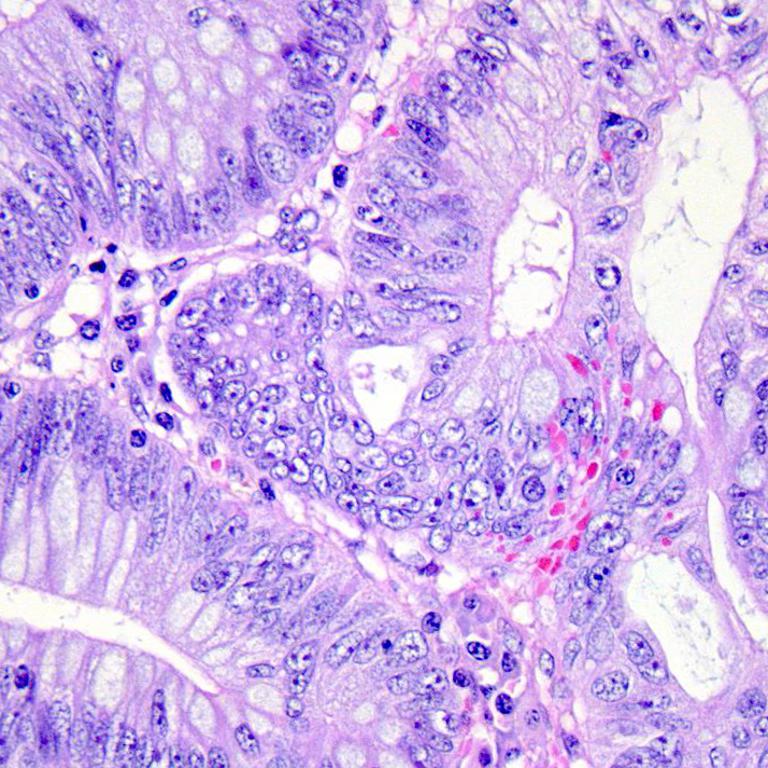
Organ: colon
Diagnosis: adenocarcinomas